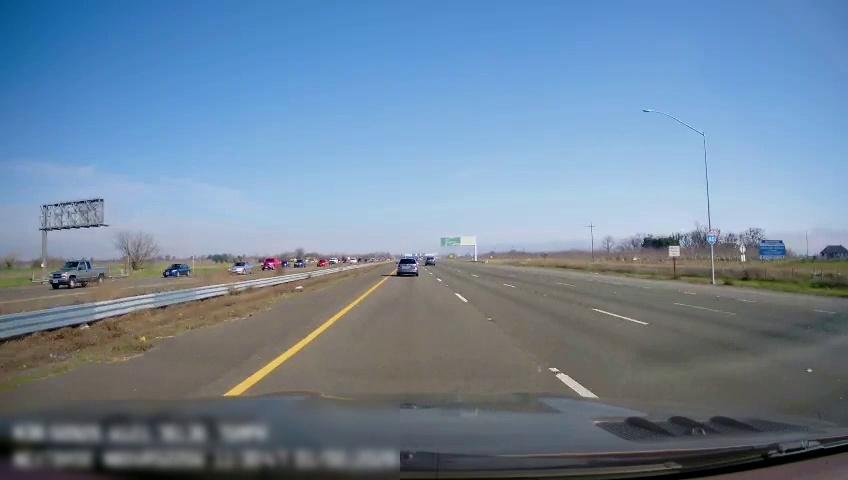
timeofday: Day
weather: Sunny
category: Drivable Space
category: Drivable Space
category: Vehicles | SUV
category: Vehicles | Truck
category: Vehicles | Car
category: Vehicles | Car
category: Vehicles | SUV
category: Vehicles | Car
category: Vehicles | SUV
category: Vehicles | Car
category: Vehicles | Truck
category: Vehicles | SUV
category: Lanes | Current Lane
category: Lanes | Current Lane
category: Lanes | Alternate Lane
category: Lanes | Alternate Lane
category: Lanes | Alternate Lane
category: Lanes | Opposite Lane
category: Traffic | Signs